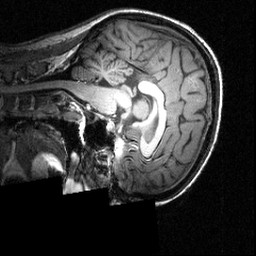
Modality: T1w
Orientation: sagittal
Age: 26
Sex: female
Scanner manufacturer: siemens
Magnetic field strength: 3.951 T
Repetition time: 1.5 s
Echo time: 0.00335 s